Question: I do not want to add a database field in my actual database to use for selection purpose so I thought to use cxGrid's ability to add a separate field in the grid. I add the field,name it (select),change it's property to that of 'checkbox' but it seems I cant use it as it is not selectable in the grid. It behaves like read-only. How can I enable such thing ? Also,how do you later manipulate with such selected record in the grid ? (example: I want to insert that selected record under another date).

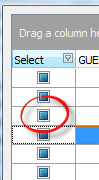
Answer: A few things you need to do.
1. Set the new field's ValueType property.
2. Set the DataController.KeyFieldName property.
See <URL> for step-by-step instructions from DevExpress.